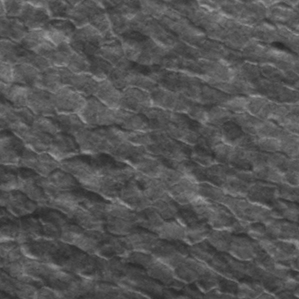
Label: frost